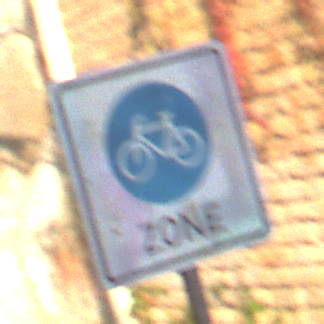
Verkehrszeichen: BeginnFahrradzone
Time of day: MorningAfternoon
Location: Outdoor (Urban)
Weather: Clear
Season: NotSpecified
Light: Natural